Question: I have a document like this:
'''
<html>
<head>
<style>
div.result {
height: 500px;
overflow: auto;
width: 900px;
}
</style>
<div class="options"></div>
<div class="result">
<table>
<!--here I have large table-->
</table>
</div>
'''
This gives me a fixed size box with scrollbars.
I would like my result box to take rest of available size in browser and still have scrollbars(if there are necessary)
So that my options div will stay on top and below will be another div having width of 100% and height of remaining browser height.
Is it possible?
This is the result I would like to get:

So when I resize browser scrollbars will be on right and on bottom, something like iframe.
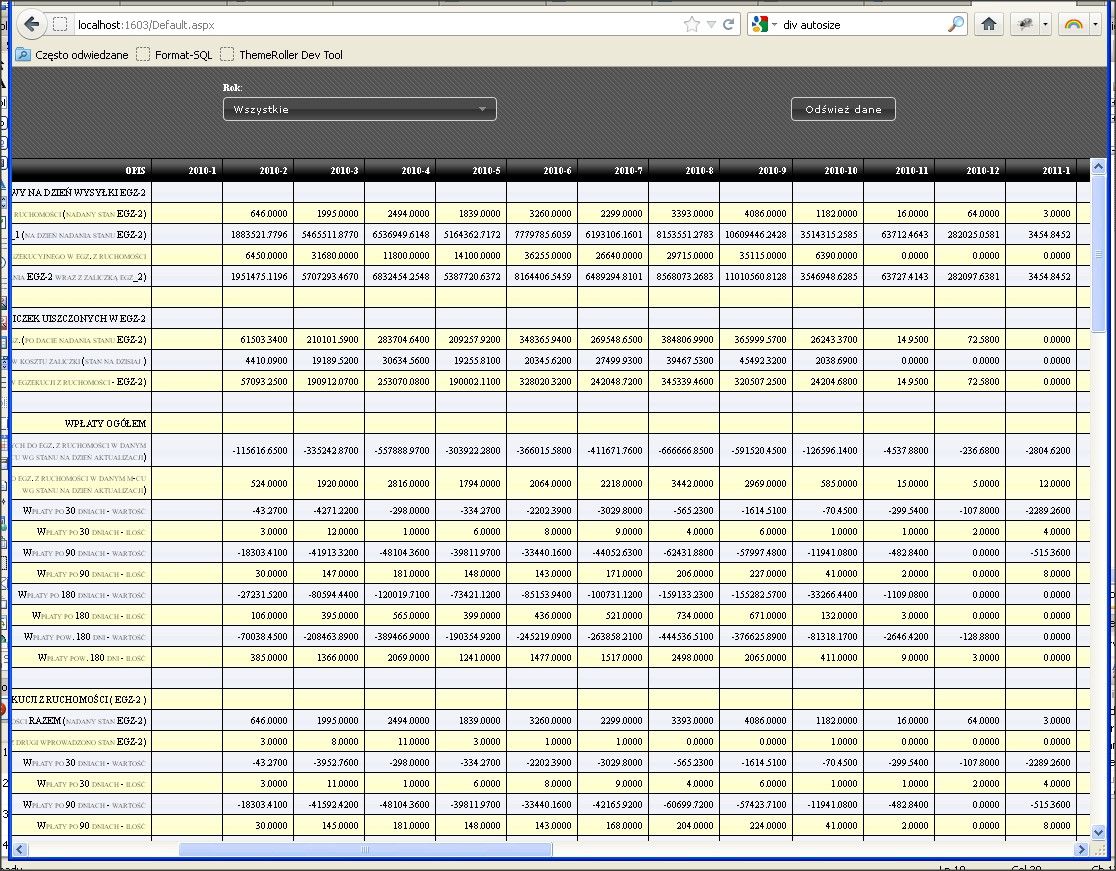
Answer: You can set absolute sizes and positions to your options and result elements:
'''
div.options {
width: 100%;
height: 300px; // Set height of the options box
padding: 0;
}
div.result {
position: absolute;
top: 300px; // Same as options box
left: 0;
right: 0;
bottom: 0;
overflow: scroll; // Could be auto too
}
'''
This should work fine.